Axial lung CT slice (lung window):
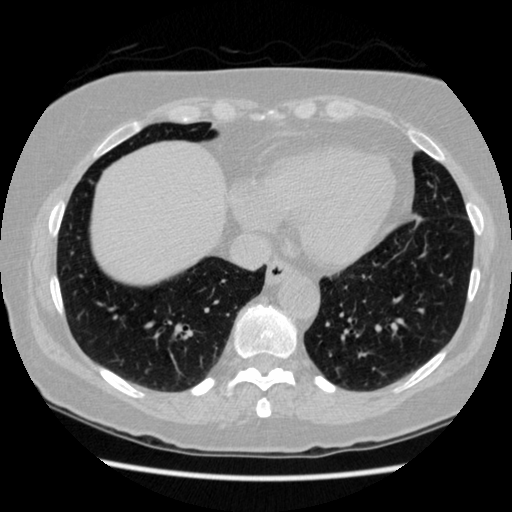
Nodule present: no